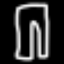
Label: pants